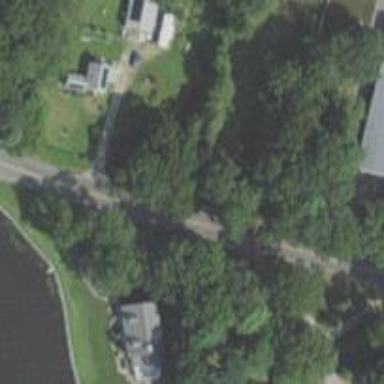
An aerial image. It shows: Secondary road.